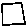
Label: square